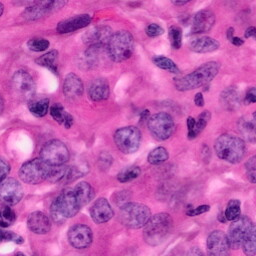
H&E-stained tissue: Pancreatic